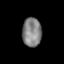
Tissue: skin
Cell type: T cells
Senescence score: 0.2664
Nuclear area (px): 545
Mean DAPI intensity: 130.281